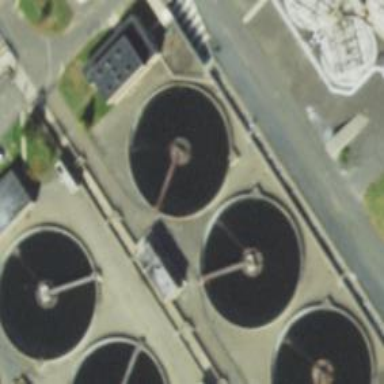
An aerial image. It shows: Body of wastewater.